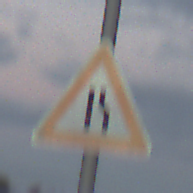
Verkehrszeichen: EinseitigVerengteFahrbahnRechts
Umgebung: Outdoor, Nature
Tageszeit: SunriseSunset
Wetter: PartlyCloudy
Licht: Natural
Jahreszeit: NotSpecified
Kontrast: LowContrast